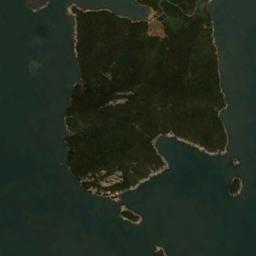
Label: island